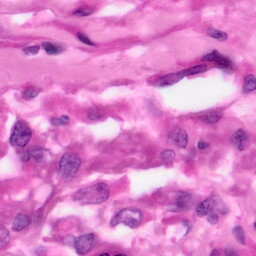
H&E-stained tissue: Pancreatic